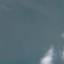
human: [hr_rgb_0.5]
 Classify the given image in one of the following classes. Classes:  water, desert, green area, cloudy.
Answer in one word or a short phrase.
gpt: water